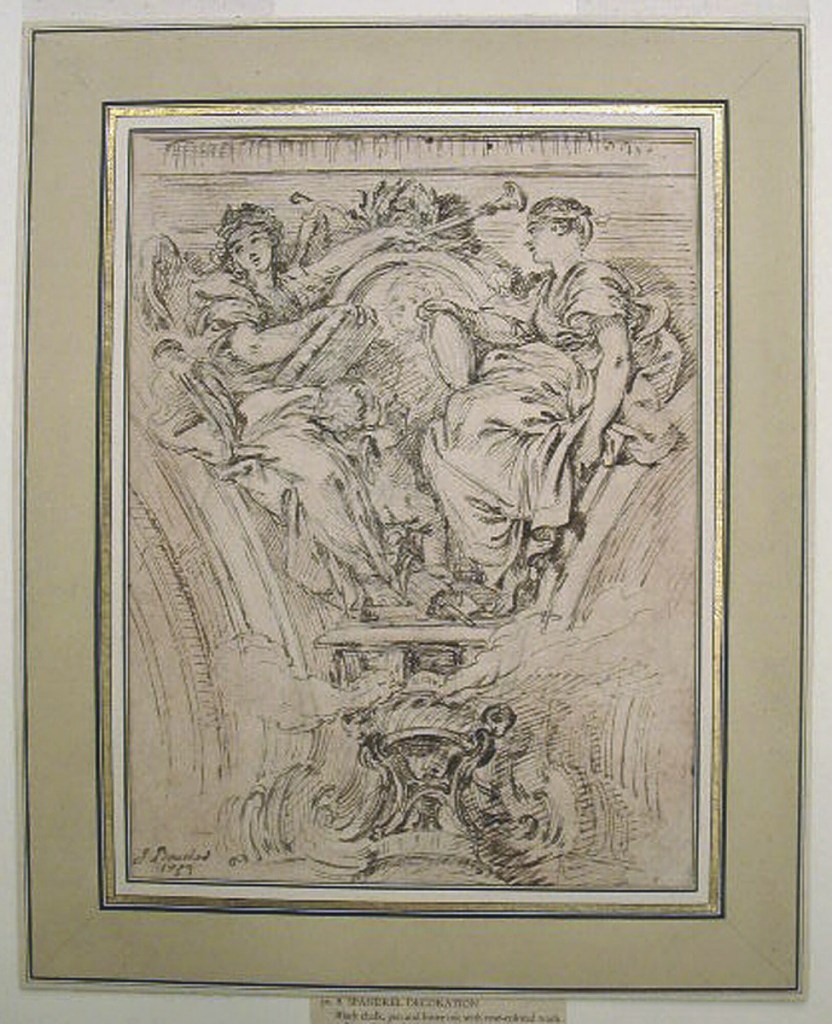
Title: Spandrel Decoration: Fame and Truth Applauding Louis XV
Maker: François Boucher, French, 1703–1770
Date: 1753
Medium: Black chalk, pen and brown ink, brush and pale pink wash on white paper, lined
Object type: Drawing
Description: A putto, companion of Fame, directs the attention of Truth to a portrait of Louis XV.  The women are seated in the foreground above a pedestal before which stands an incense burner.